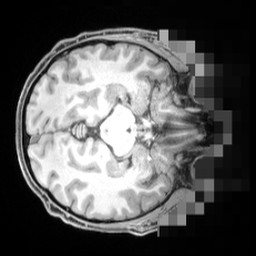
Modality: T1w
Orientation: axial
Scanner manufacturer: siemens
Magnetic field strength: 3 T
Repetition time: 2.55 s